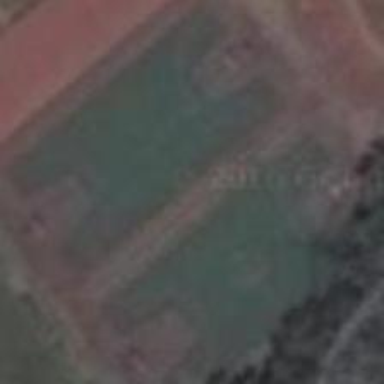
Two basketball courts stand side by side .